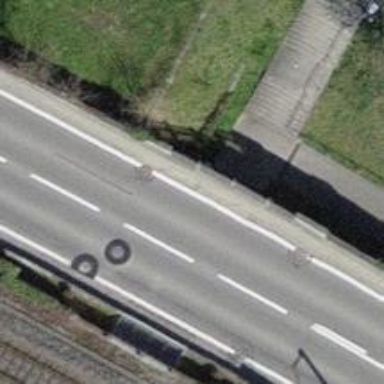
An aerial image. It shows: Set of steps on the road.